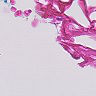
Metastatic tissue present: no